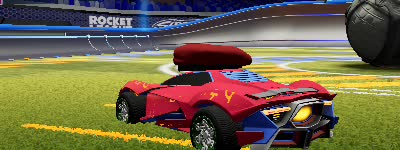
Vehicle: werewolf